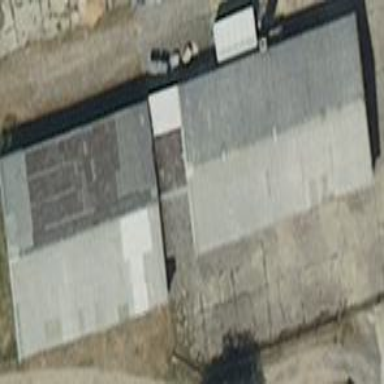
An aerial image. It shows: Flat-roofed building with grey roof.